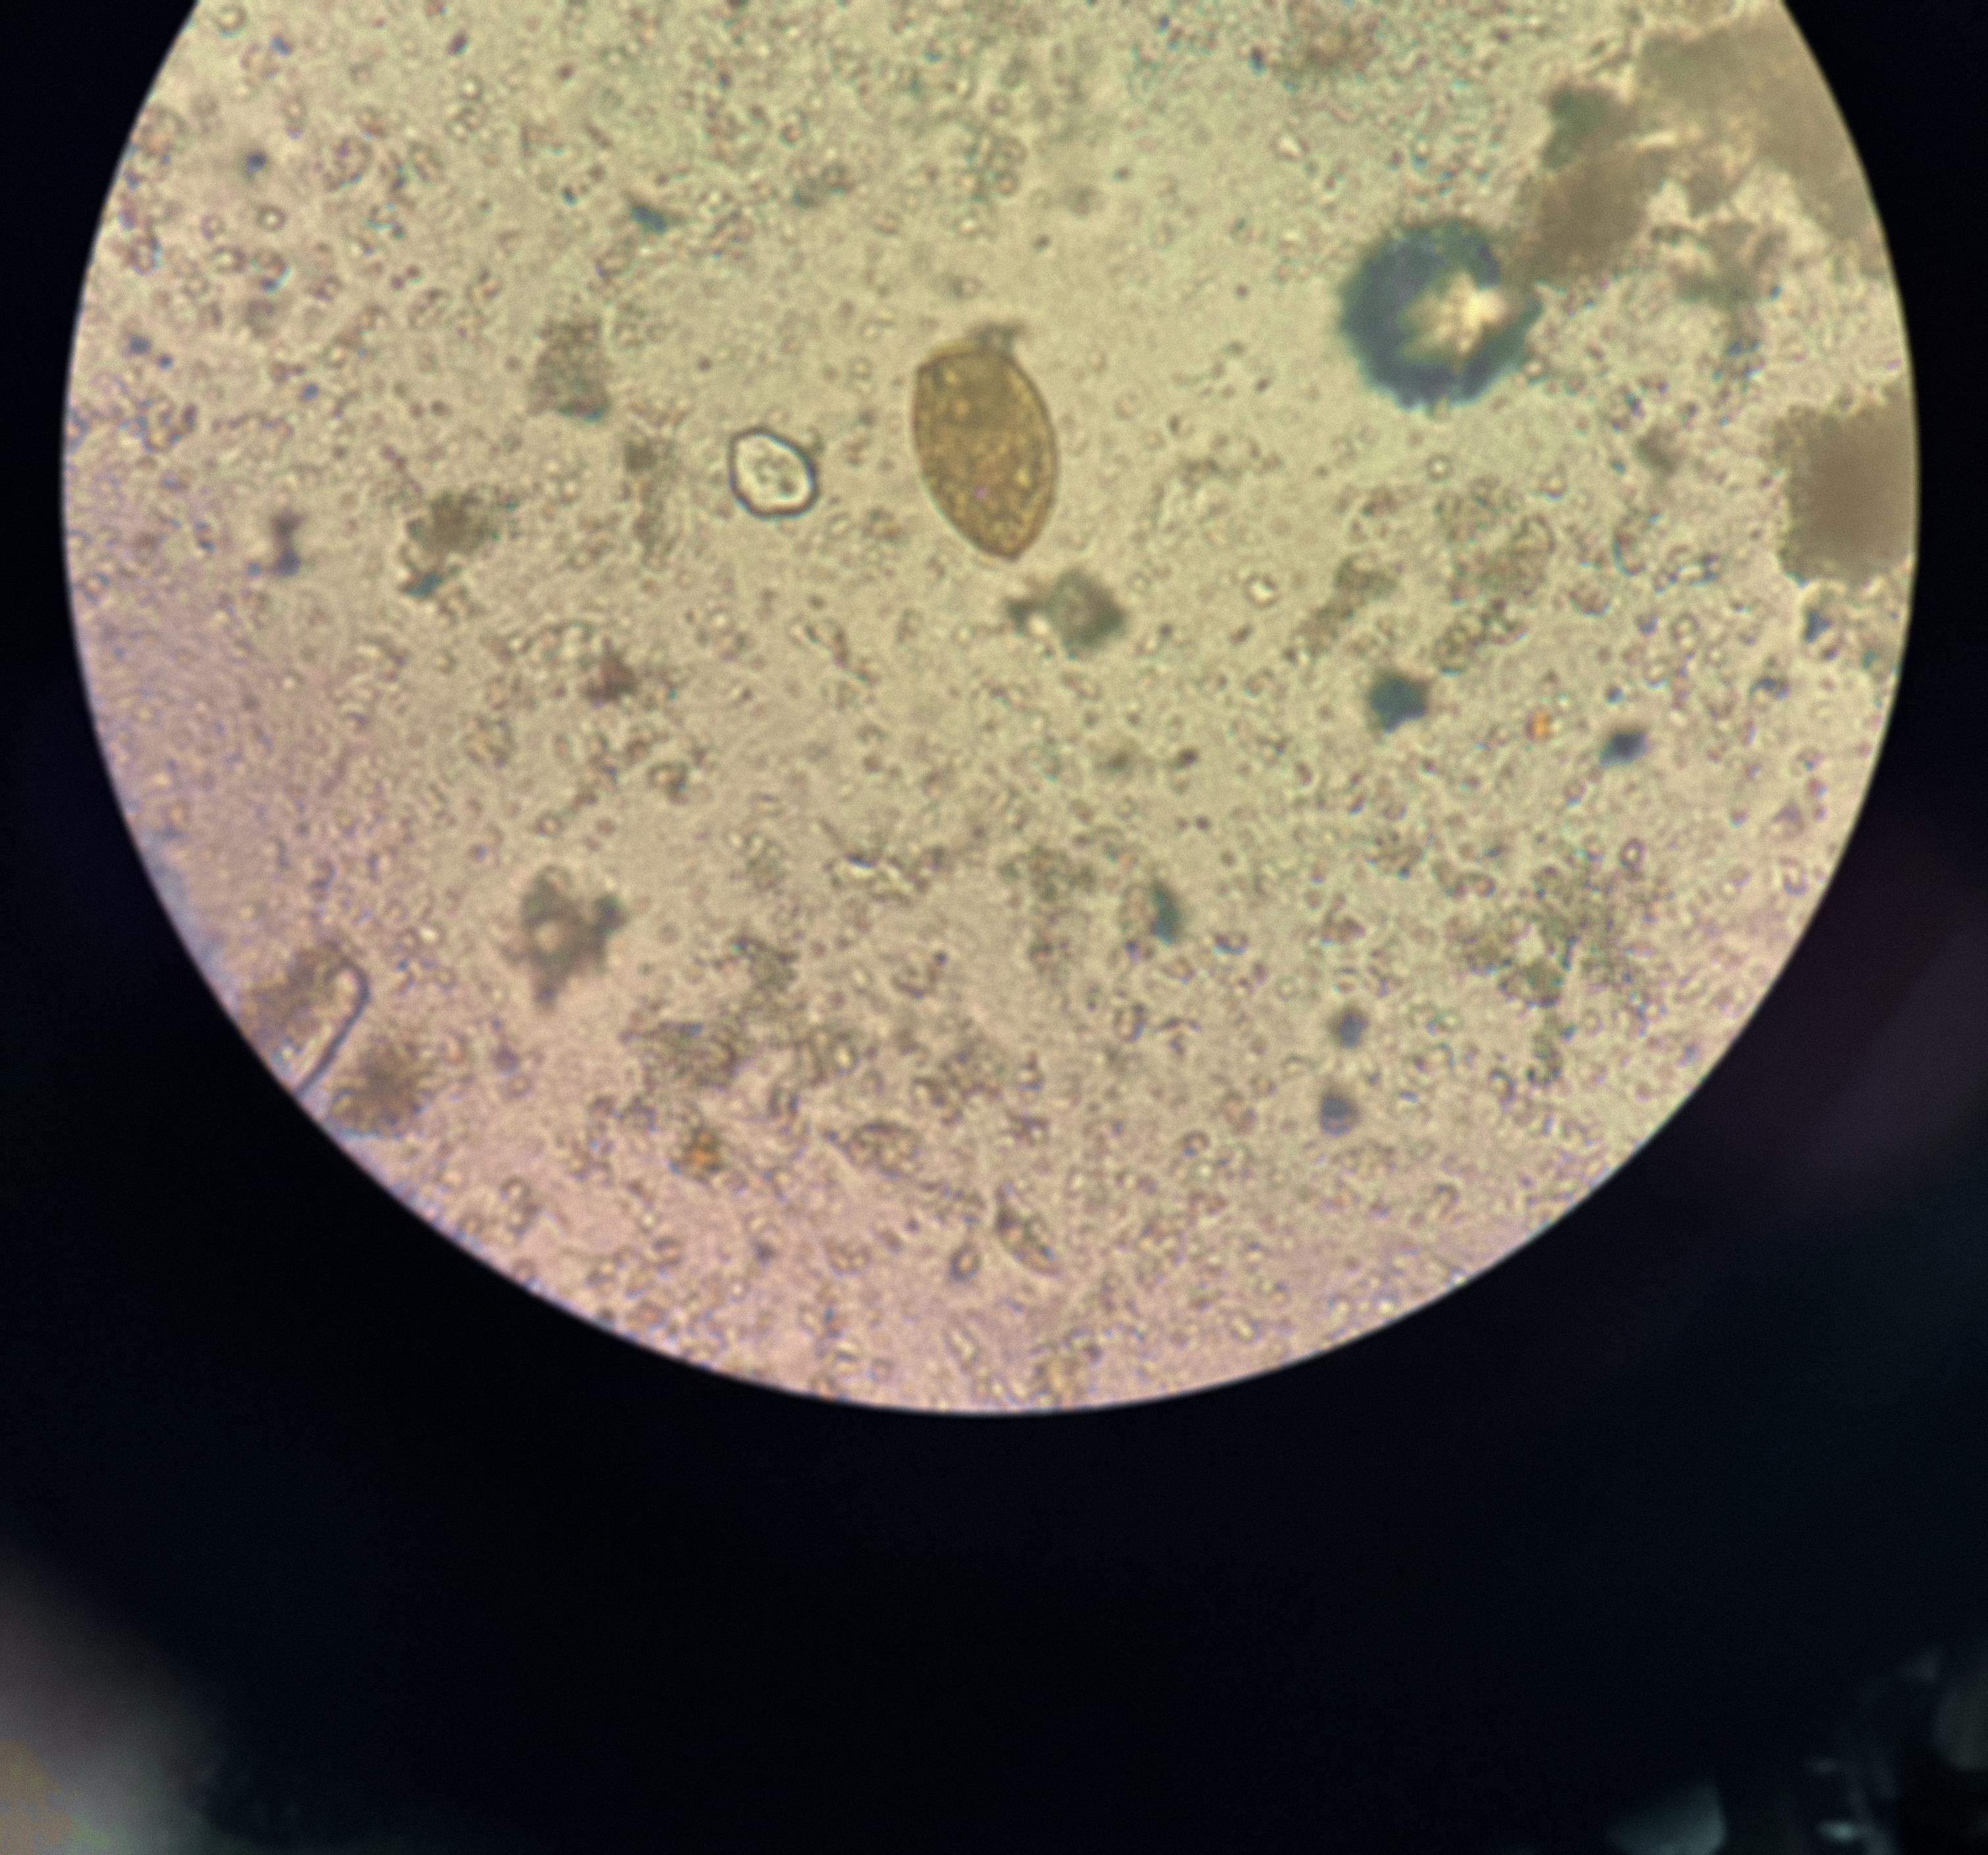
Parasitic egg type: Paragonimus spp